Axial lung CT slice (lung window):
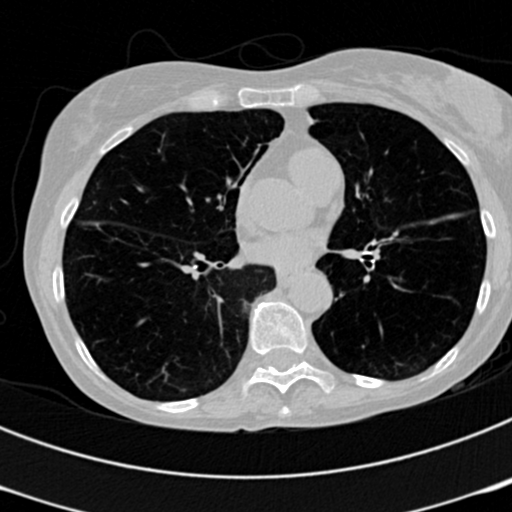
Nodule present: no